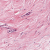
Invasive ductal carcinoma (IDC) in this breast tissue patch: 0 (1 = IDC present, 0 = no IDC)